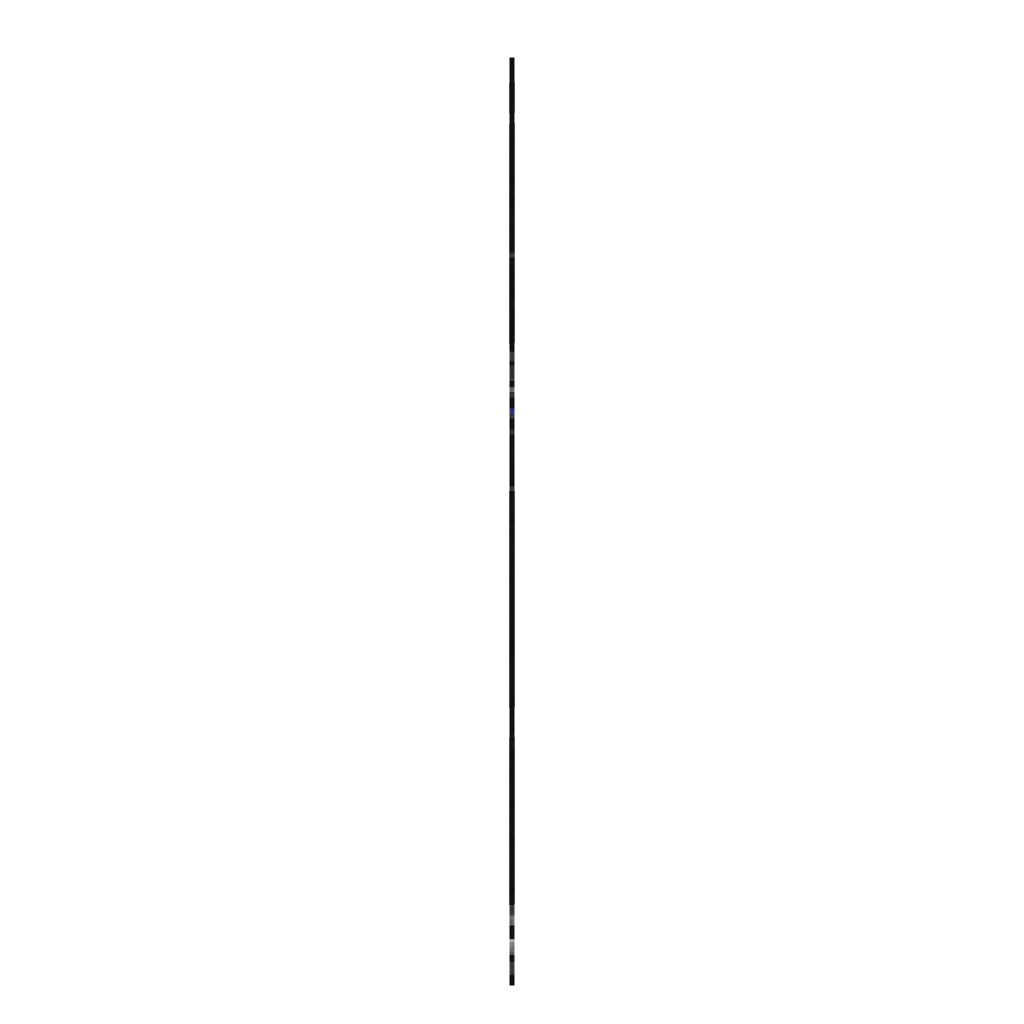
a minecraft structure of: TOBI CHIBI